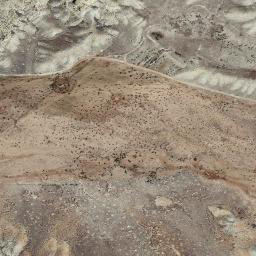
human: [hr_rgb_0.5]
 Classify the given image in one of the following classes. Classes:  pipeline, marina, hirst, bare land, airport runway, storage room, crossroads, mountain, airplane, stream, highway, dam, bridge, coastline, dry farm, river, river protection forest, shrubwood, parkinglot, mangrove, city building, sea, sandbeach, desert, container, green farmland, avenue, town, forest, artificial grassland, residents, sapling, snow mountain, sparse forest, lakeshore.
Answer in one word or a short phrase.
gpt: mountain